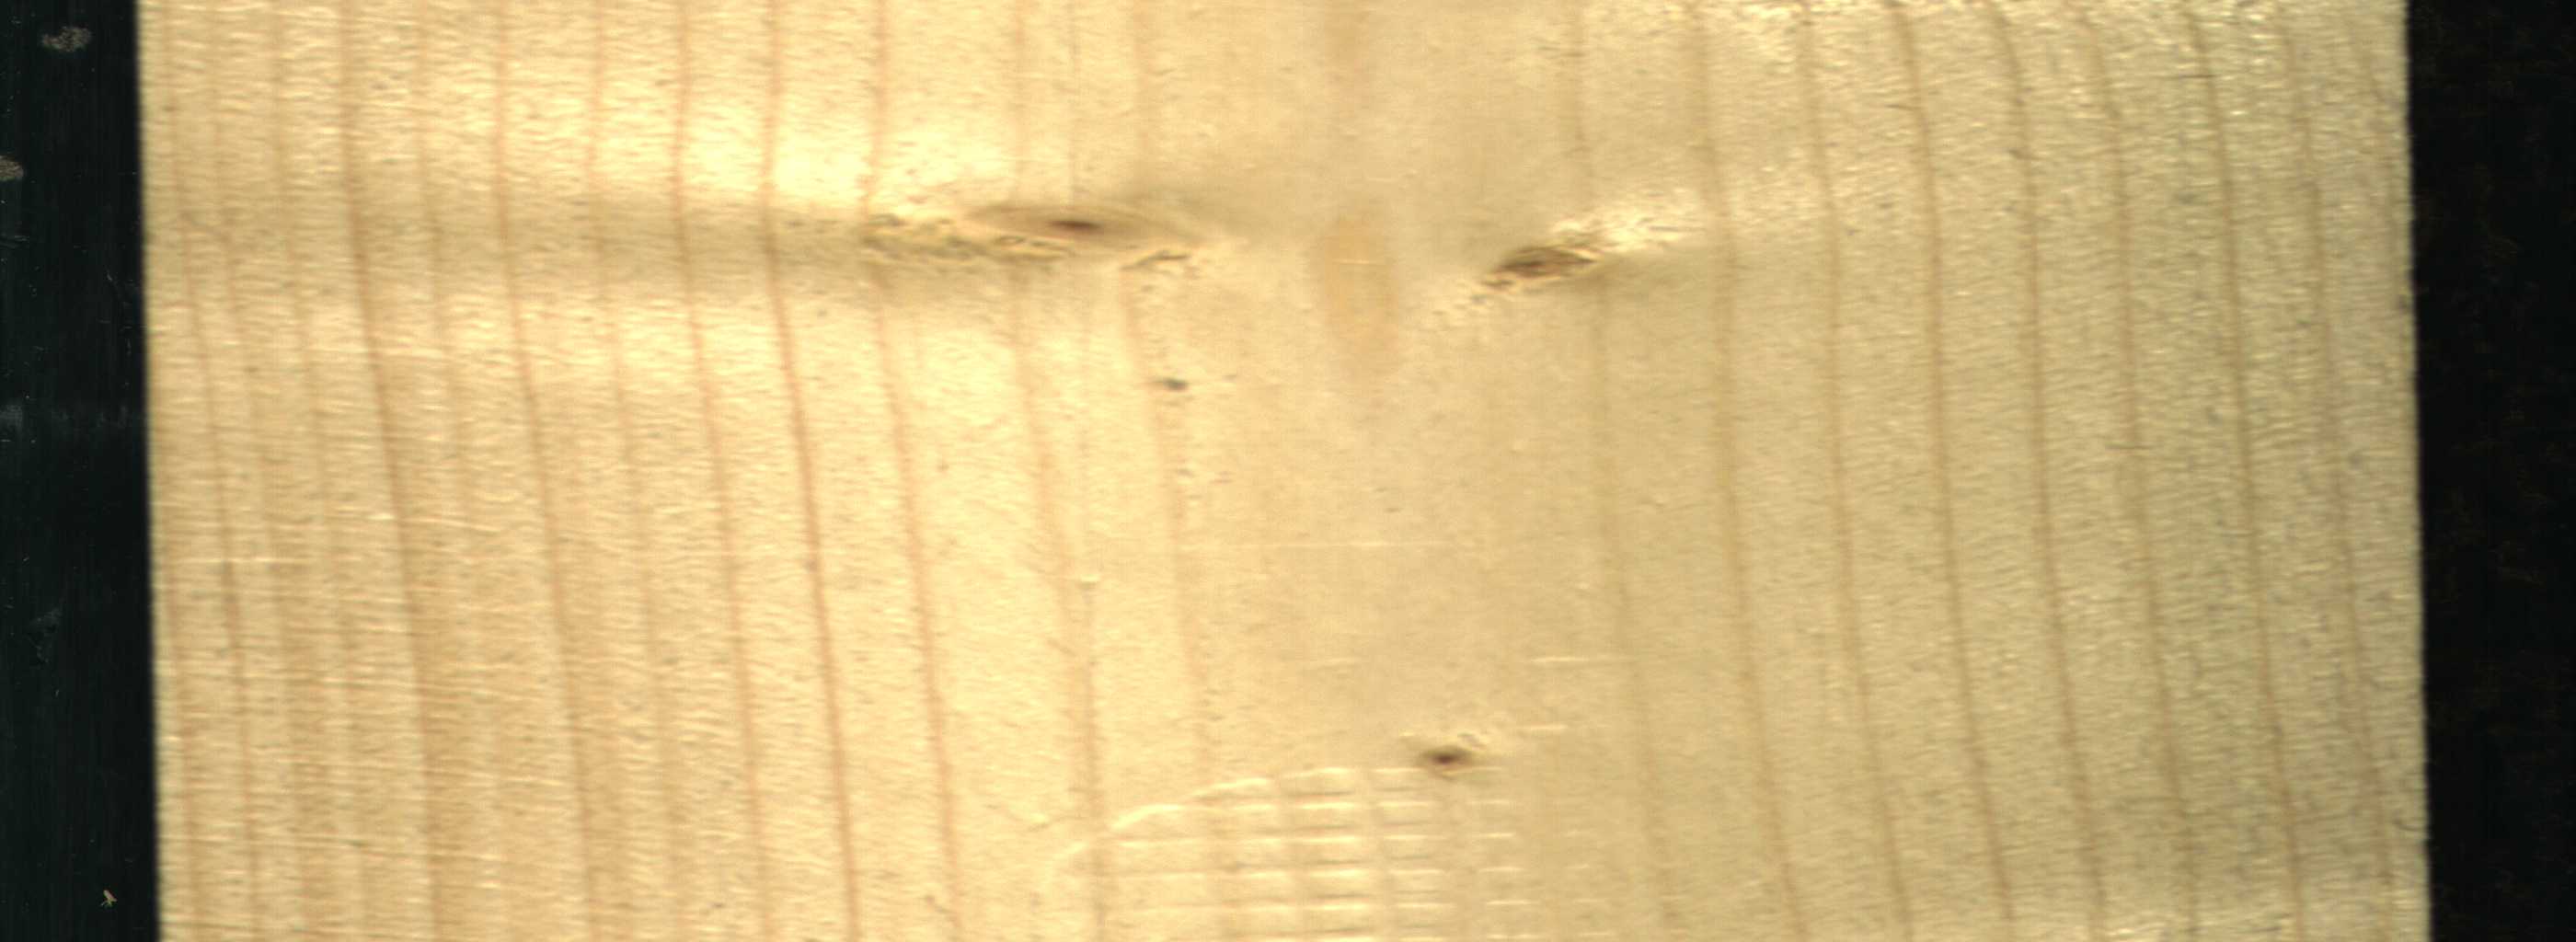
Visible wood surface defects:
Live_Knot
Live_Knot
Live_Knot